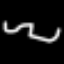
Label: squiggle